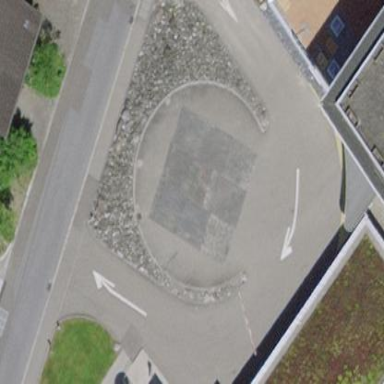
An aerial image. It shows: Image showing helipad at airport.